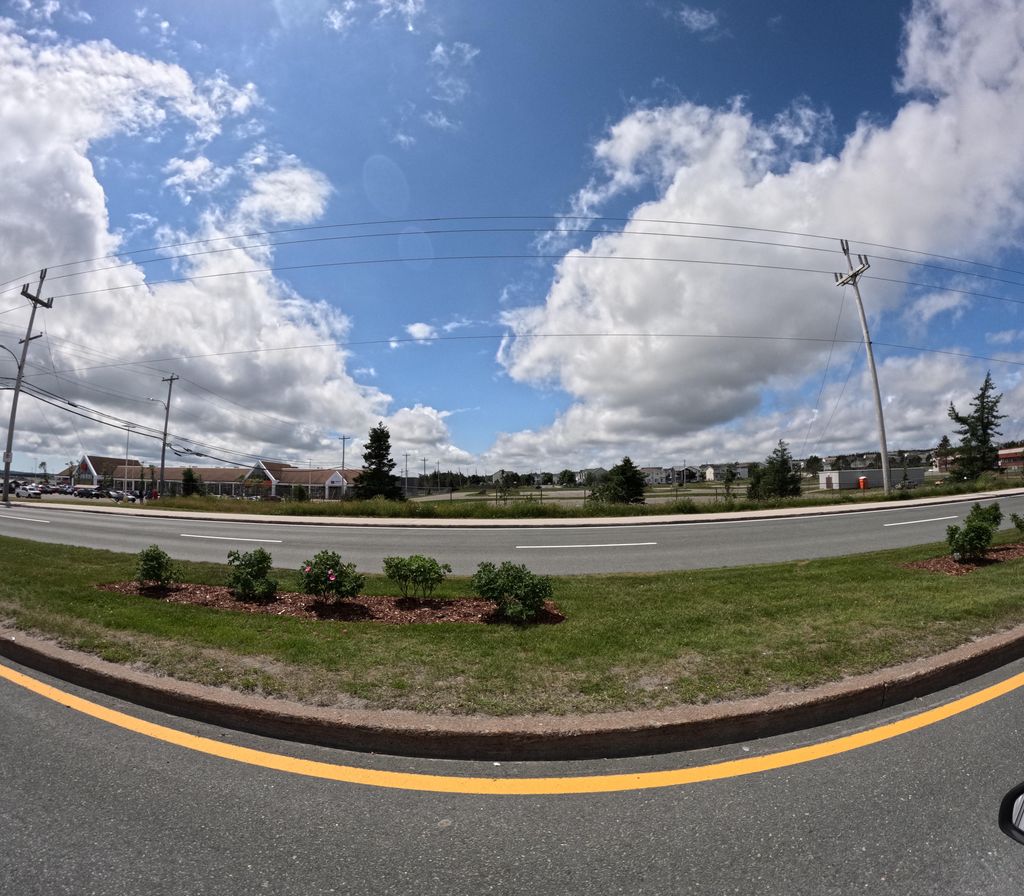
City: st_johns